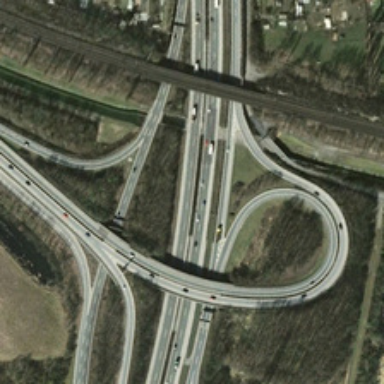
Many green trees are near a viaduct with some cars .